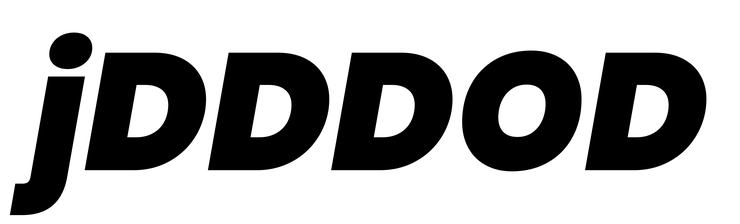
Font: Poppins-BlackItalic